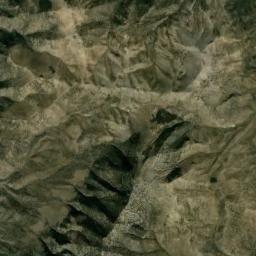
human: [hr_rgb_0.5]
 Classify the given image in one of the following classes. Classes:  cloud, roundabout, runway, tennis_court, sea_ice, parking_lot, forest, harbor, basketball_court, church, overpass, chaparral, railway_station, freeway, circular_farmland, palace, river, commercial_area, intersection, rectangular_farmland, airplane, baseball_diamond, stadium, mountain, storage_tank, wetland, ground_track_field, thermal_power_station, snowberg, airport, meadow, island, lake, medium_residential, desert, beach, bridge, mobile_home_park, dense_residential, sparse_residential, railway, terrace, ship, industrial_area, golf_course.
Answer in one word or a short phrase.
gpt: mountain